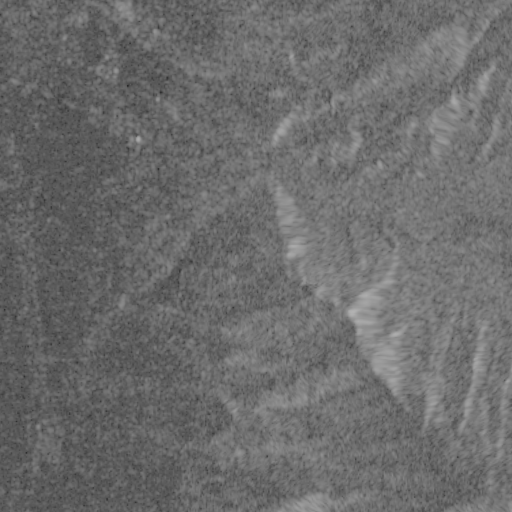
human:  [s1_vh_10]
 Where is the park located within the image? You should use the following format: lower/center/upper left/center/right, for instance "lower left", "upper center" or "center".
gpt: The park is located in the upper left of the image.
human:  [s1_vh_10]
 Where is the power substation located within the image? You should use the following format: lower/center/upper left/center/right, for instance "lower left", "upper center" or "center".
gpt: The power substation is located in the upper left of the image.
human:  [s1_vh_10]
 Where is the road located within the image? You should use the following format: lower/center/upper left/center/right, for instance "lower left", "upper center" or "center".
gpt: There is no road in the image.

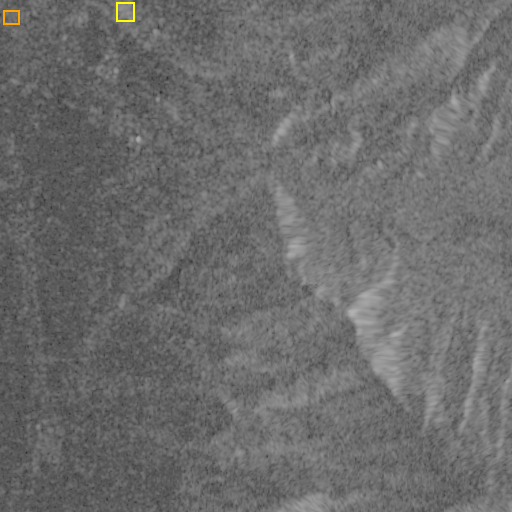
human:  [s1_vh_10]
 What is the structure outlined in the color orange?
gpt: The structure outlined in orange is a park.
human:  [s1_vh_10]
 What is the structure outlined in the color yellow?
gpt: The structure outlined in yellow is a power substation.
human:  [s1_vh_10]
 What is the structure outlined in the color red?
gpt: There is no red outline.